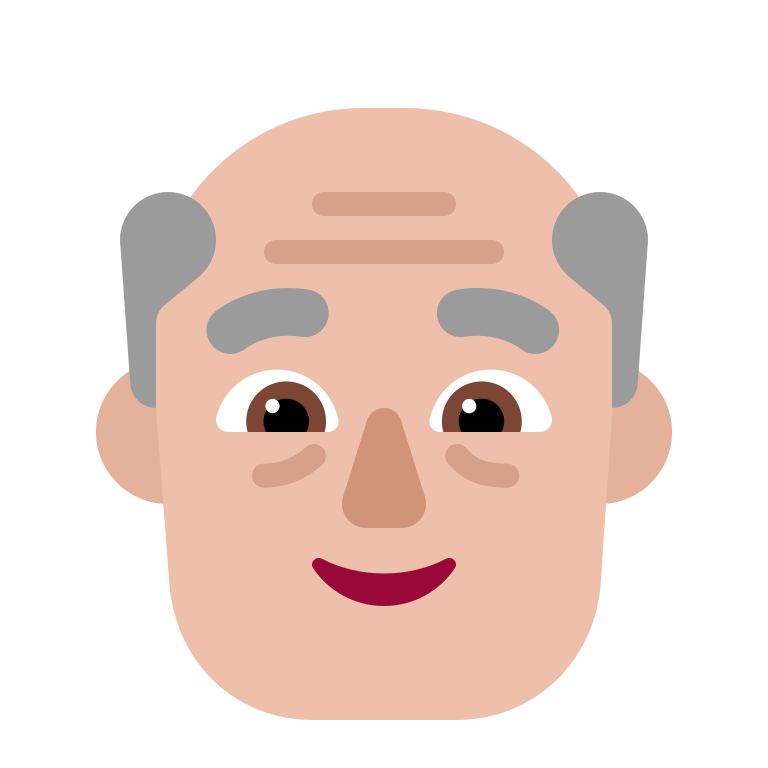
old man flat  light